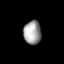
Tissue: prostate
Cell type: T cells
Senescence score: 0.6957
Nuclear area (px): 408
Mean DAPI intensity: 158.409